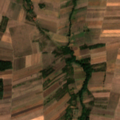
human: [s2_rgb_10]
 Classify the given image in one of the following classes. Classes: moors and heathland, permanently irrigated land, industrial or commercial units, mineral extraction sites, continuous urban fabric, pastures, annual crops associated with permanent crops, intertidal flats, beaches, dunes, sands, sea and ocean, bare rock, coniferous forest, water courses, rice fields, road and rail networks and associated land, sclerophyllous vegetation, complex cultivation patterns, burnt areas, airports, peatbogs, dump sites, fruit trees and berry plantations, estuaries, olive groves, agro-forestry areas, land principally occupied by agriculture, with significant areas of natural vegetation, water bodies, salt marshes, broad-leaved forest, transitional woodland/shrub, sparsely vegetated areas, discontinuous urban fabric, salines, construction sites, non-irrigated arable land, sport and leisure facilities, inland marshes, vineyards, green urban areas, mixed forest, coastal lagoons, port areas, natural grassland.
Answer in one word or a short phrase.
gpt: non-irrigated arable land, land principally occupied by agriculture, with significant areas of natural vegetation